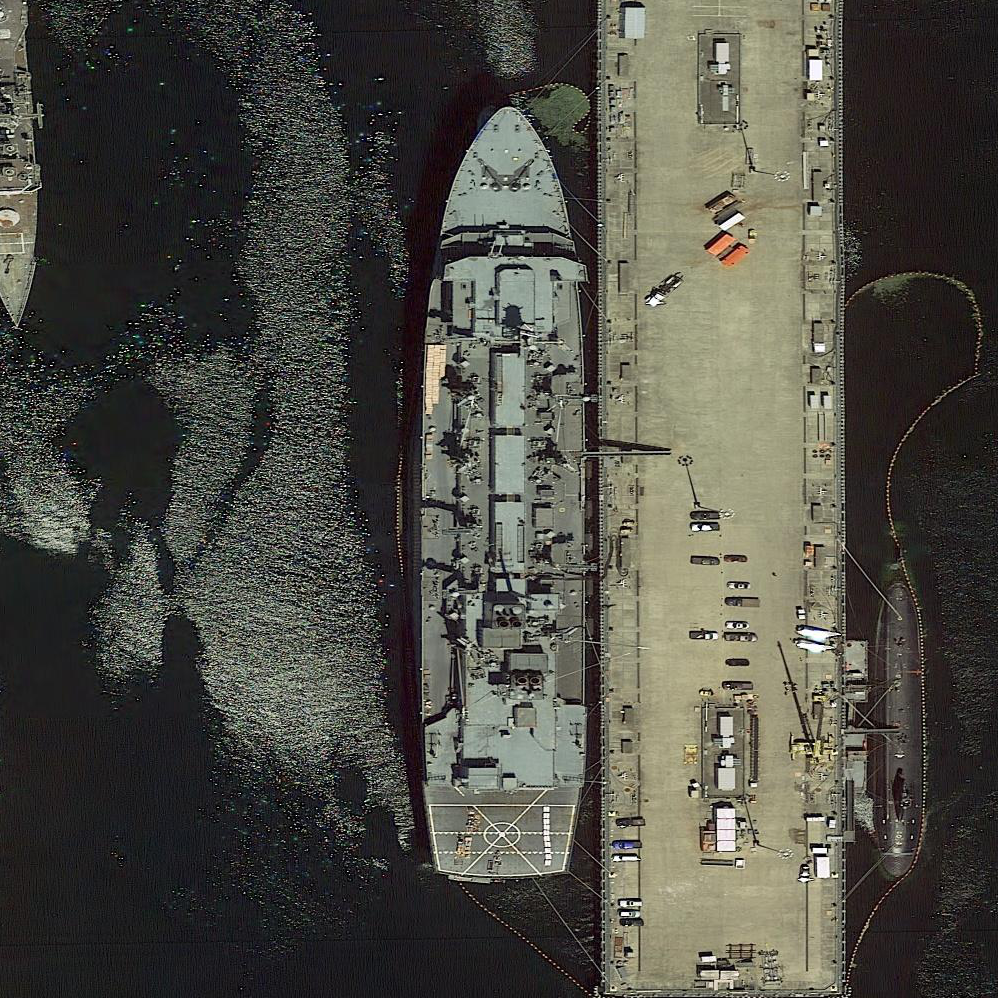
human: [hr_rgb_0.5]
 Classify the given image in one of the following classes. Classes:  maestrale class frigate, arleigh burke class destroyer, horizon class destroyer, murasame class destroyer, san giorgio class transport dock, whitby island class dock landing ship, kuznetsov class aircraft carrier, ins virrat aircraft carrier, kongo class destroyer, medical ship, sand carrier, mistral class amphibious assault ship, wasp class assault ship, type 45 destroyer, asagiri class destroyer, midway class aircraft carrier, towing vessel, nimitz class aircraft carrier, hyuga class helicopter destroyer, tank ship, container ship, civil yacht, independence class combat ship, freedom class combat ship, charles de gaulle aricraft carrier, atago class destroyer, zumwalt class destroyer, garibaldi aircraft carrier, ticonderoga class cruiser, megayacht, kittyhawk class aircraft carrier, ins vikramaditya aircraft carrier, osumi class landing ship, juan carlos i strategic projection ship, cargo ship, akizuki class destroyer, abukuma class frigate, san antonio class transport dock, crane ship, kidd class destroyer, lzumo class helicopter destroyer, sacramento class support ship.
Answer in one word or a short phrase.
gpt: Sacramento class support ship